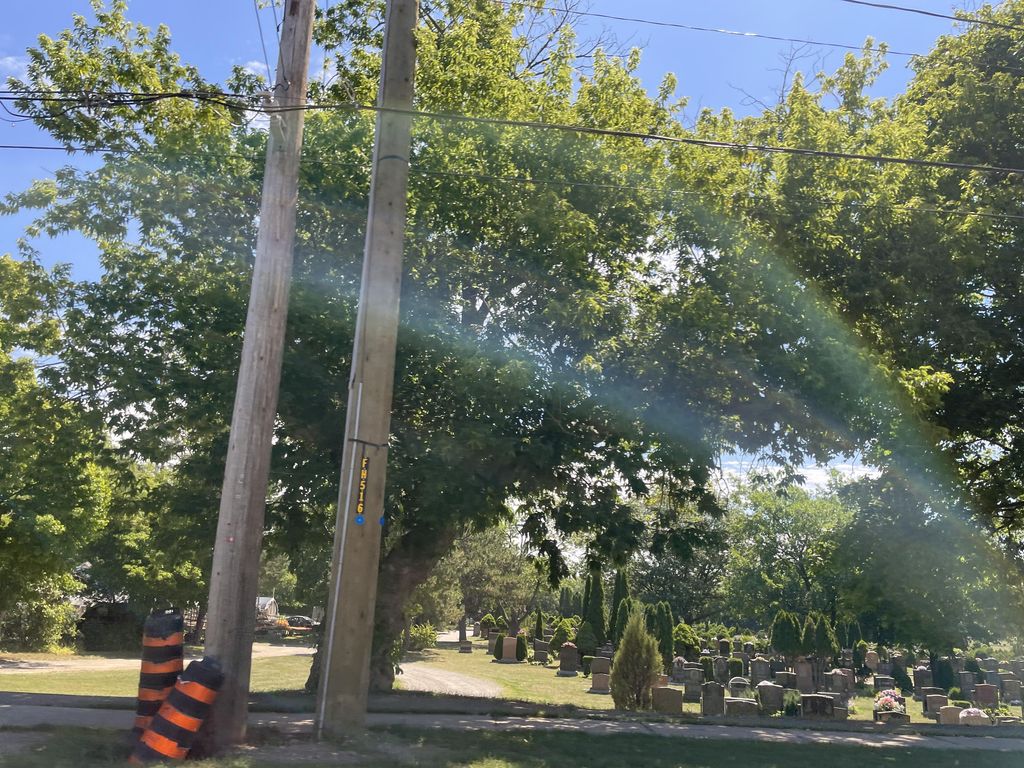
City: hamilton